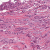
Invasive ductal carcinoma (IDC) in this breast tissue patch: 1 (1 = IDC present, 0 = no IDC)